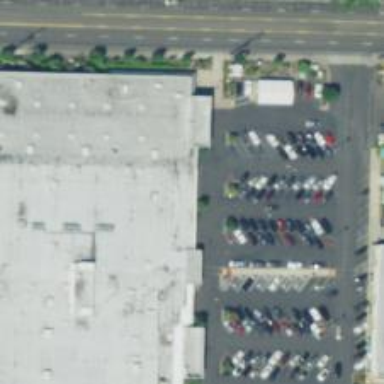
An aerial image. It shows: Parking space.